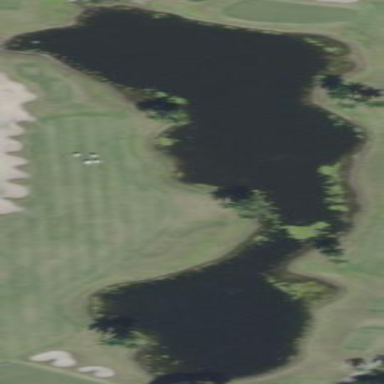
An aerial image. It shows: Scenic view of water hazard on golf course. The natural water feature adds beauty to the landscape.